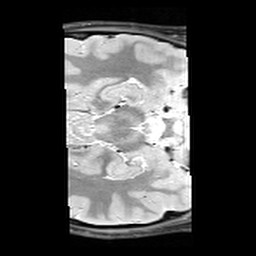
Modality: PDw
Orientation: axial
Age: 21
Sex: female
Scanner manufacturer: siemens
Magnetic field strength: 3 T
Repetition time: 6.49 s
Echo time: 0.016 s